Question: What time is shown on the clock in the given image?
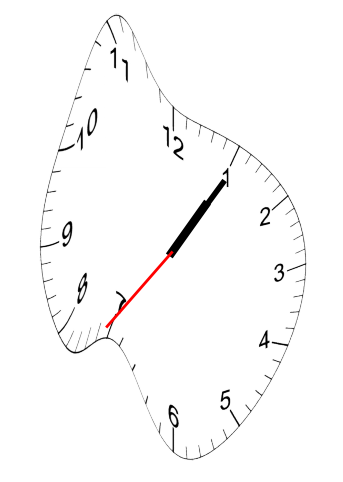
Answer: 01:05:36